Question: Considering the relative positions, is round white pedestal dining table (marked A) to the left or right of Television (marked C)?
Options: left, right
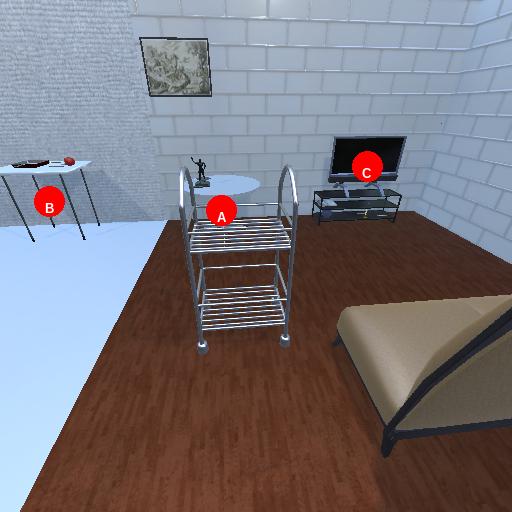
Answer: left